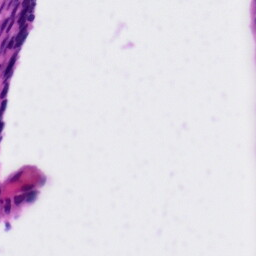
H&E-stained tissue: Tonsil